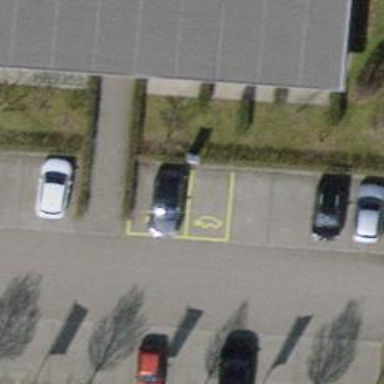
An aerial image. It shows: Charging station.